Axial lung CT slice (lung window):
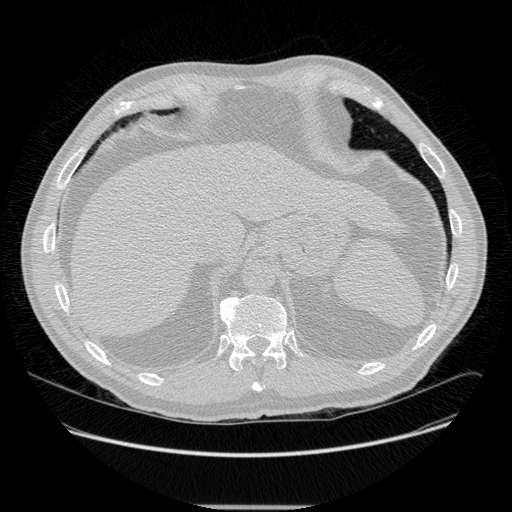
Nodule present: no